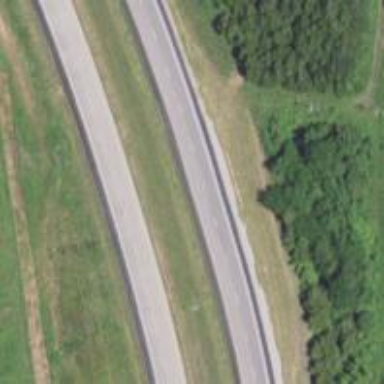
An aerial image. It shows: Trunk highway with expressway features.